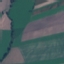
Land use / land cover: AnnualCrop